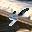
Label: 4